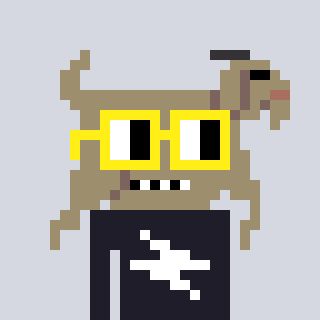
a pixel art character with square yellow glasses, a goat-shaped head and a grayscale-colored body on a cool background